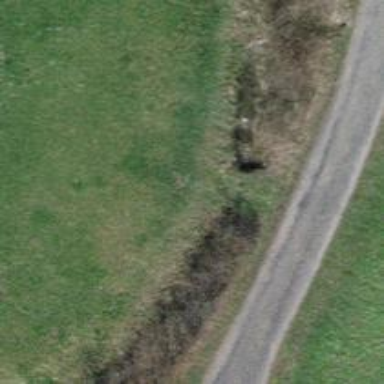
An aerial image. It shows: Culvert tunnel.